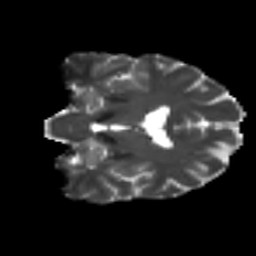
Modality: T2w
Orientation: coronal
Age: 63
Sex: female
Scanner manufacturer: ge
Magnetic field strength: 3 T
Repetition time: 7.8 s
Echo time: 0.0649 s